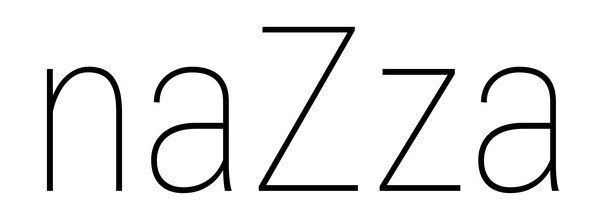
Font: Roboto_Condensed_Thin